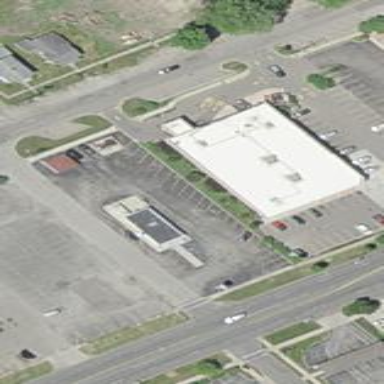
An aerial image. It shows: Retail building.